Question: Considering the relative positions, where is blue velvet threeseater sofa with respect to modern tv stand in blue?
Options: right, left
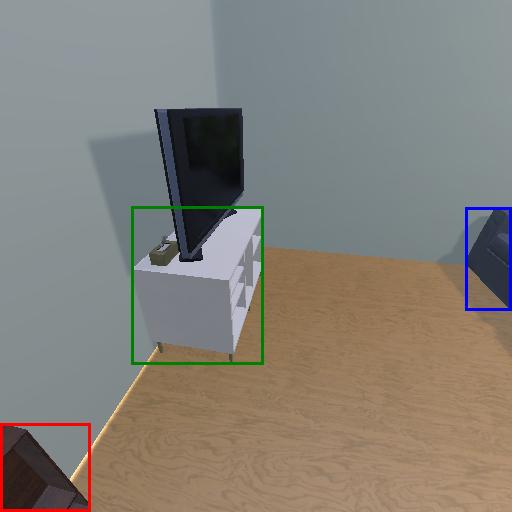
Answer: right